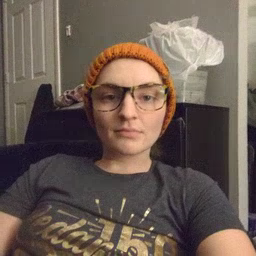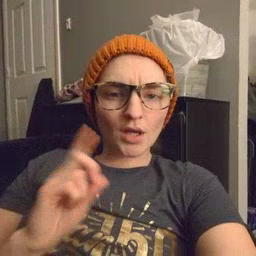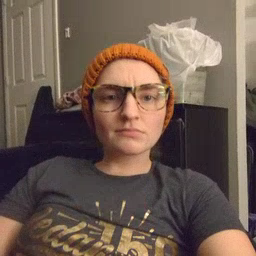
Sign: where